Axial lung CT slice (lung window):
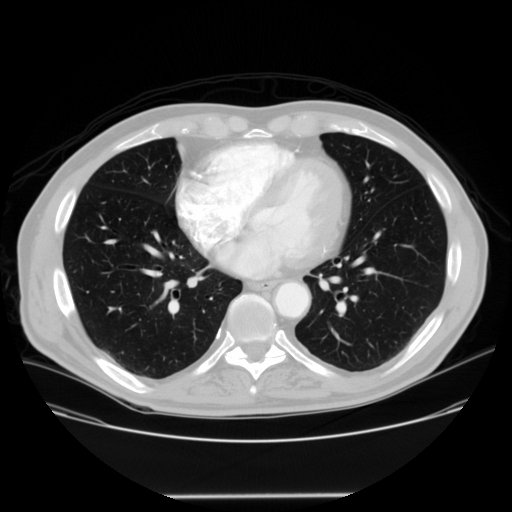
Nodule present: no